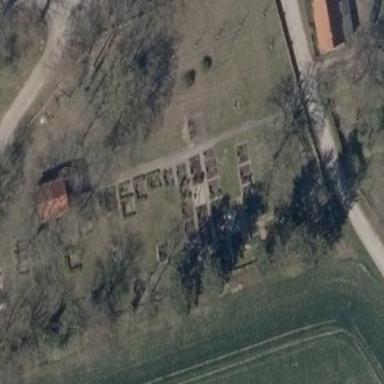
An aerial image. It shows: Cemetery.